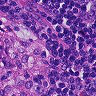
Metastatic tissue present: no